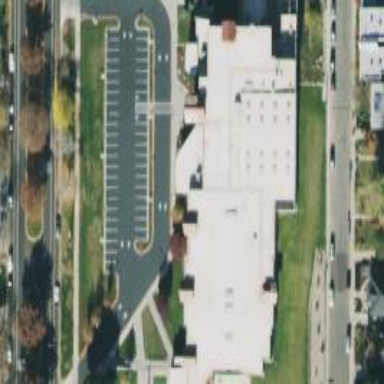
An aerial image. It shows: School building.